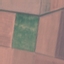
Land use / land cover: AnnualCrop